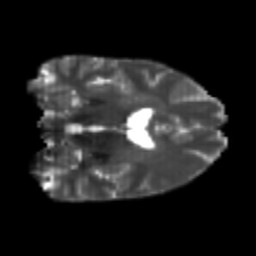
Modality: T2w
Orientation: coronal
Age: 23
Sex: female
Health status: healthy
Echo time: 0.074 s